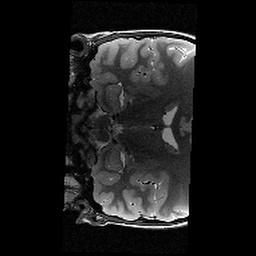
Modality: T2w
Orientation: coronal
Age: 11
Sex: male
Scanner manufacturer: siemens
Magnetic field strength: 3 T
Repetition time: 9.23 s
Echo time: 0.067 s